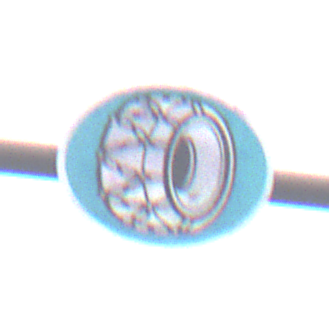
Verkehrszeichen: SchneekettenVorgeschrieben
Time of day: MorningAfternoon
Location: Outdoor (Suburban)
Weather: Overcast
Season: NotSpecified
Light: Natural